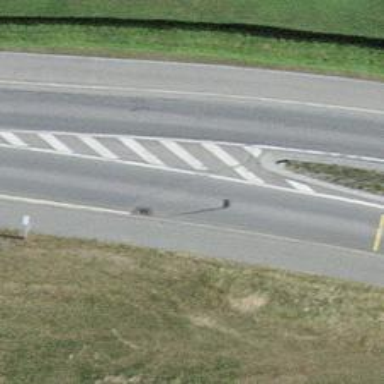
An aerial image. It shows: Sidewalk along the footway.